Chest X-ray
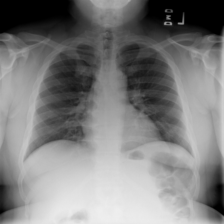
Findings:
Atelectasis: negative
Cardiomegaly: negative
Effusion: negative
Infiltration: negative
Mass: negative
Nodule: negative
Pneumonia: negative
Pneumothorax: negative
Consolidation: negative
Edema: negative
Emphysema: negative
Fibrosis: negative
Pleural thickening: negative
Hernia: negative